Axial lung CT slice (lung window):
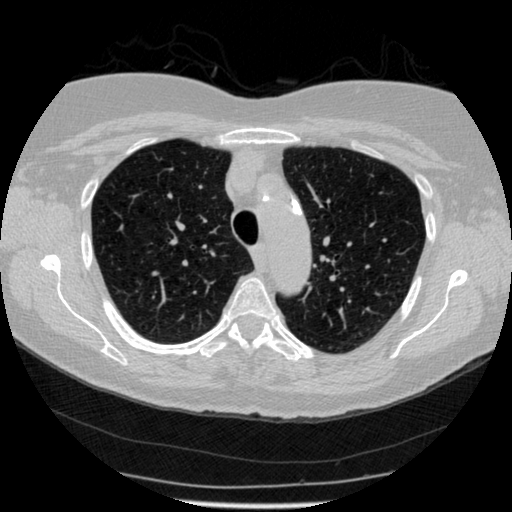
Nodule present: no